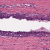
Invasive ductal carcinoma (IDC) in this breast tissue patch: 0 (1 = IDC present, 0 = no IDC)